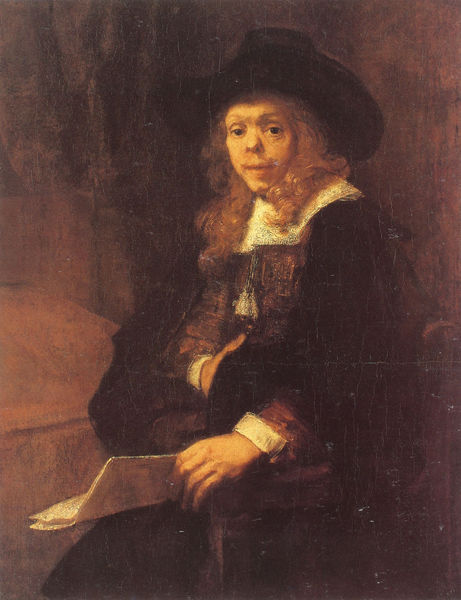
Titel: Gerard de Lairesse (1640-1711)
Künstler: Harmensz van Rijn Rembrandt
Institution: New York, The Metropolitan Museum of  Art
Schlagwörter: dunkel, gemälde, hand, mann, weiß, sitzen, braun, frau, hut, licht, nase, schwarz, stirn, stuhl, rock, bart, jung, schnurrbart, wand, augen, barock, kragen, mensch, rembrandt, samt, spitze, hände, portrait, porträt, öl, figur, haare, mantel, sessel, sitzend, blatt, kinn, locken, perücke, papier, schnäuzer, knie, ring, buch, zettel, manschetten, pult, brief, repräsentativ, langes haar, bommeln, valeur